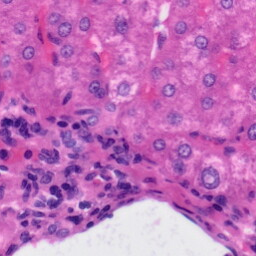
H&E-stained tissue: Liver